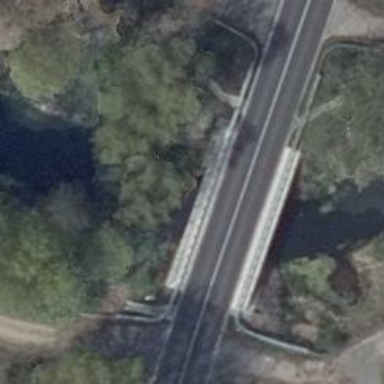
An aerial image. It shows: Tertiary road on bridge with asphalt surface.